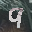
Label: 9